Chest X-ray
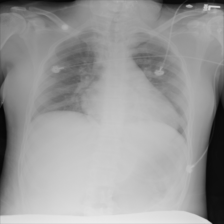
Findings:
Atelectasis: negative
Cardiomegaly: negative
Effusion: negative
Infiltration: negative
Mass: negative
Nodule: negative
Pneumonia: negative
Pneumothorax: negative
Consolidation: negative
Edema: negative
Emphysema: negative
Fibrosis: negative
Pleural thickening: negative
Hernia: negative